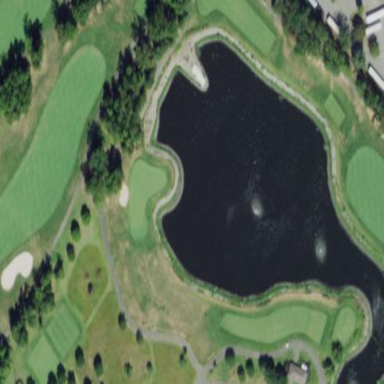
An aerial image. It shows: Rough area on grassy golf course.